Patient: sex M, age 24
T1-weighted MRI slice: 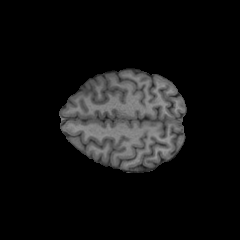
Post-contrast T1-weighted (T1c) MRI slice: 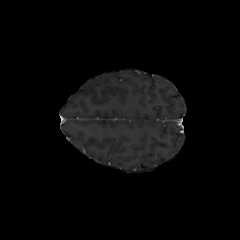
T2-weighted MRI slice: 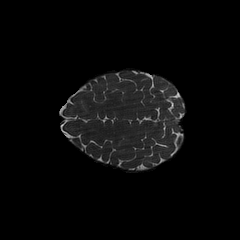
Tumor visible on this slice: no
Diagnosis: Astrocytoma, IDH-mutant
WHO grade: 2